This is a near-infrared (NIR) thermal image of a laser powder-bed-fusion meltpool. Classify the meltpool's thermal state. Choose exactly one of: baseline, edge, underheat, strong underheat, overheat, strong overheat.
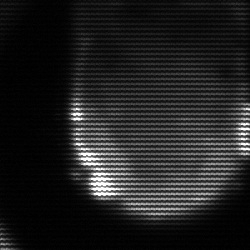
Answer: edge